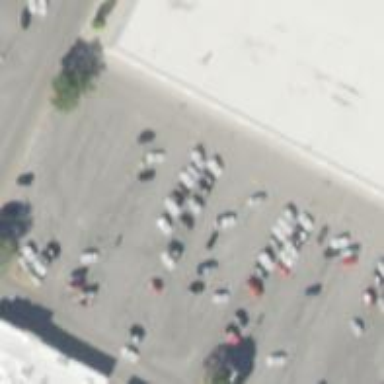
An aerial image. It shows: Parking space is available.